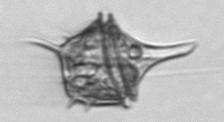
Label: Amylax